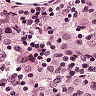
Metastatic tissue present: no